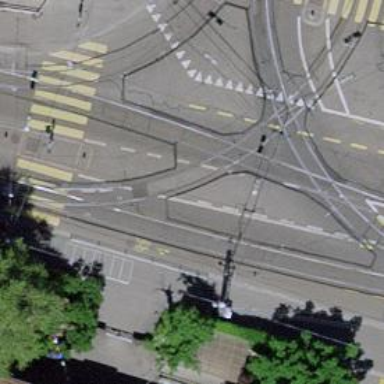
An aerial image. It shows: Tram level crossing on the railway.